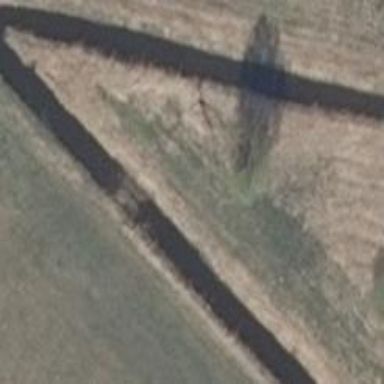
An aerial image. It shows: Row of trees in natural setting.